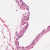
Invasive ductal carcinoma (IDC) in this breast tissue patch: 0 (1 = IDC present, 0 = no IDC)